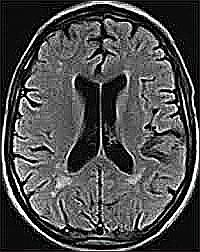
Label: notumor